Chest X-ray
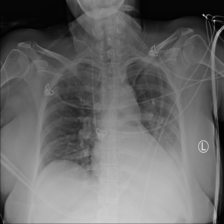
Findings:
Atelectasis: positive
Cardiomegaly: negative
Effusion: positive
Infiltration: negative
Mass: negative
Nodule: negative
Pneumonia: negative
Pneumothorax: positive
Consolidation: positive
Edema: negative
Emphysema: negative
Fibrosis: negative
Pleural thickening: negative
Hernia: negative